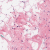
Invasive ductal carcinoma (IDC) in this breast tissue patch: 0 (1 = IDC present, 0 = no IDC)